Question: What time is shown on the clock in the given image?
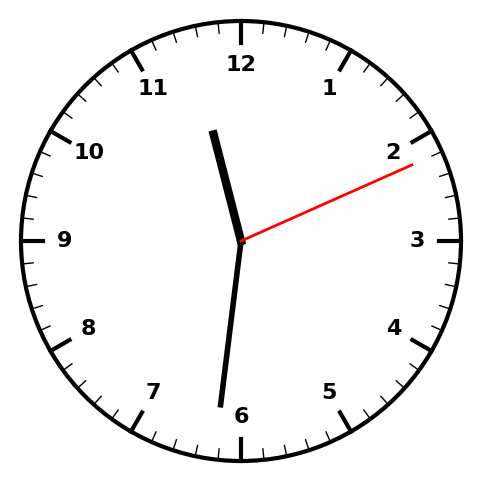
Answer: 11:31:11